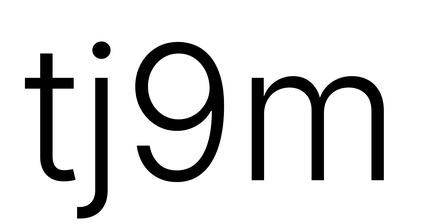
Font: Inter_Light